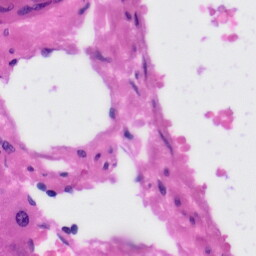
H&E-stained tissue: Liver